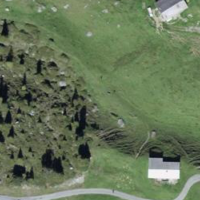
EUNIS habitat code: 23
Species observed at this site:
Aquila chrysaetos
Prunella collaris